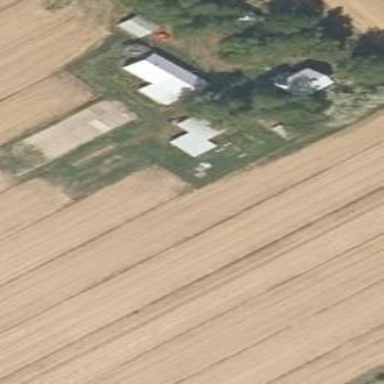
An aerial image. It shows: Farmyard area.